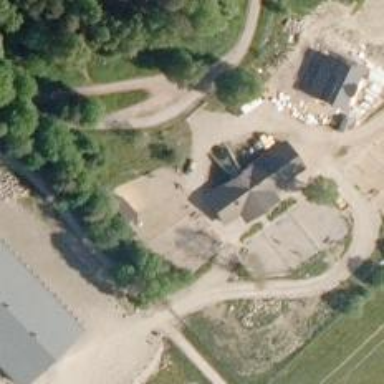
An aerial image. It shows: Driveway leading to service road.